Field crop: maize
Growth stage: 2
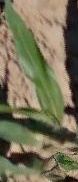
Species: maize